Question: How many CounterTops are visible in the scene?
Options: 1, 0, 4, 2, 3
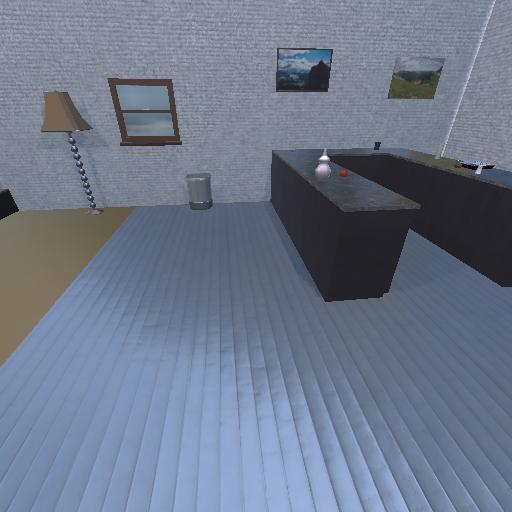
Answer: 1